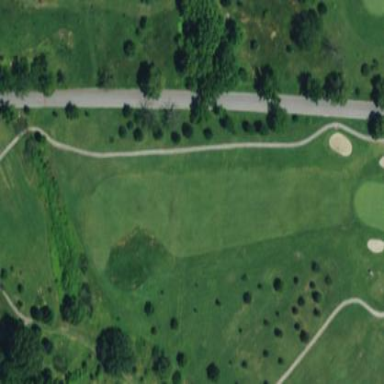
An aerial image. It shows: Grassy golf fairway.